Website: bh-photo
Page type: billing-address
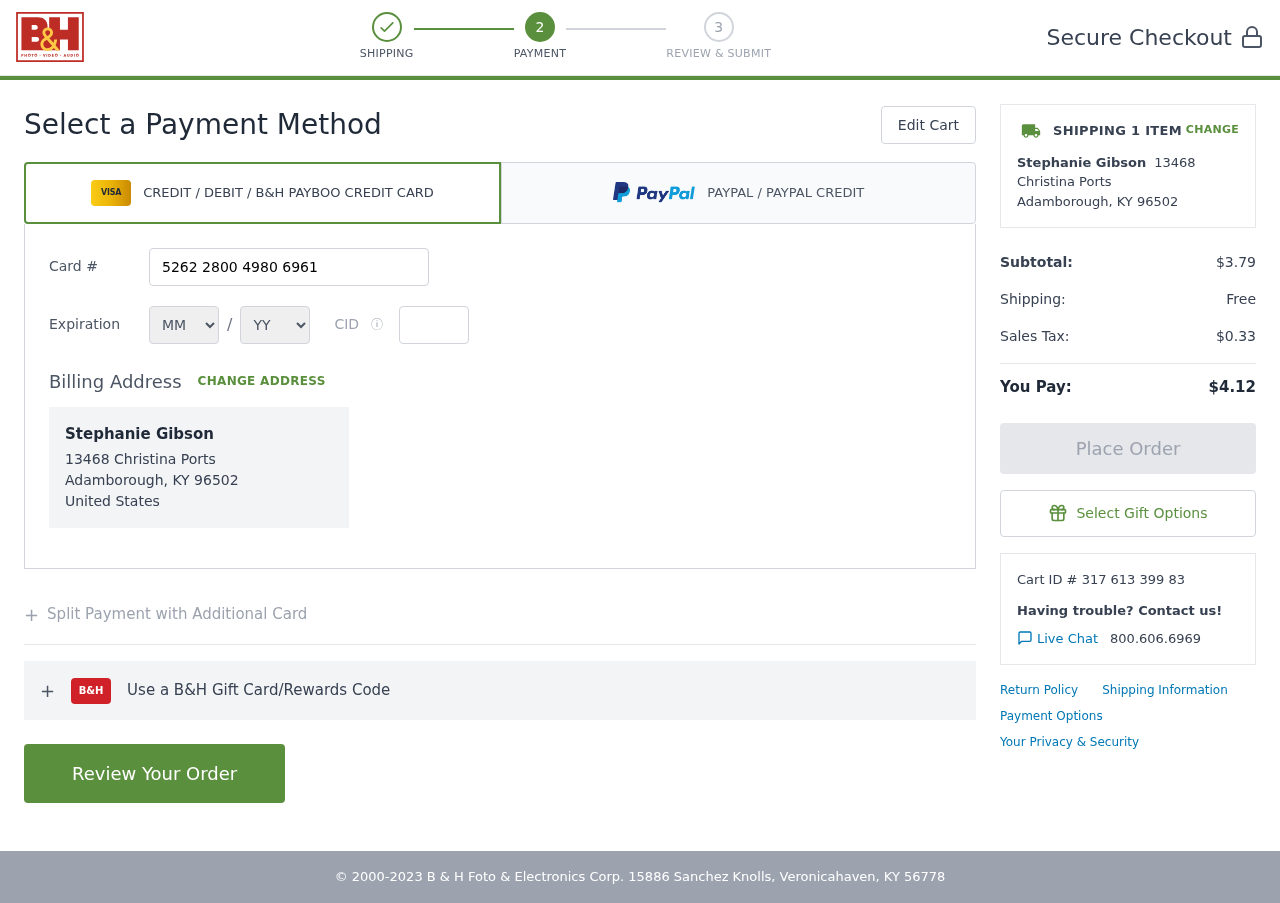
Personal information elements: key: PII_CARD_CVV
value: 601
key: PII_CARD_EXPIRY_MONTH
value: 10
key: PII_CARD_EXPIRY_YEAR
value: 26
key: PII_CARD_NUMBER
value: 5262 2800 4980 6961
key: PII_CITY_STATE_ZIP
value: Adamborough, KY 96502
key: PII_COUNTRY
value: United States
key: PII_FULLNAME
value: Stephanie Gibson
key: PII_STREET
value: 13468 Christina Ports
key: PII_FULLNAME2
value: Stephanie Gibson
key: PII_CITY
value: Adamborough
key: PII_STATE_ABBR
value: KY
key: PII_POSTCODE
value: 96502
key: PII_POSTCODE_FULL
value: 96502
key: PII_CITY_STATE
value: Adamborough, KY
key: PII_LOCATION13_POSTCODE_EXT
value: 6502
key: PII_POSTCODE_NUMERIC
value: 96502
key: PII_LOCATION13_POSTCODE_EXT_NUMERIC
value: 6502
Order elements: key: ORDER_NUM_ITEMS
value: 1
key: ORDER_SUBTOTAL
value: $3.79
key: ORDER_SHIPPING_COST
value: Free
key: ORDER_TAX
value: $0.33
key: ORDER_TOTAL
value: $4.12
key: ORDER_ID
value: Cart ID # 317 613 399 83